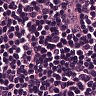
Metastatic tissue present: no